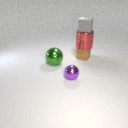
small brown rubber cube behind large green metal sphere